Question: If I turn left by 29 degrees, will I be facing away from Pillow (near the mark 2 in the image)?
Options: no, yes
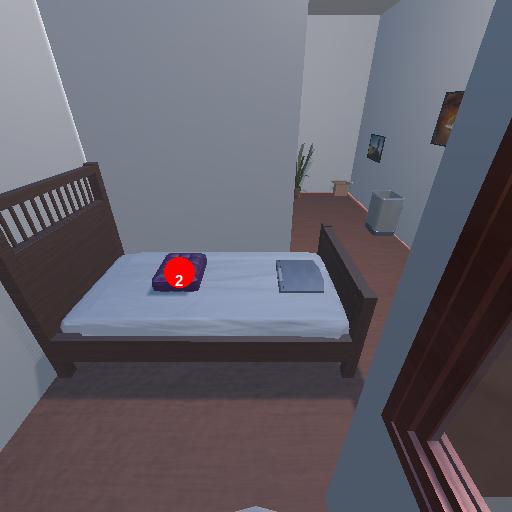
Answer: no